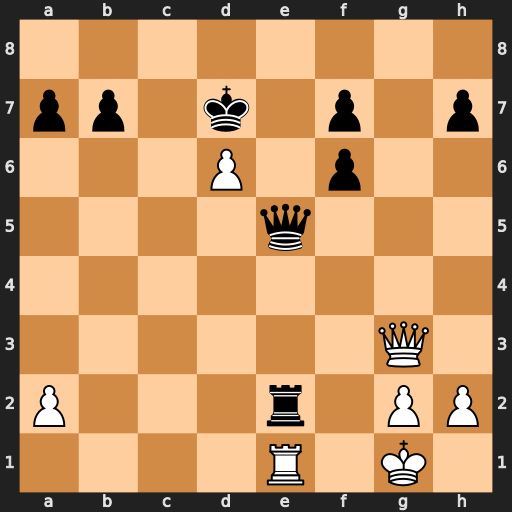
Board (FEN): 8/pp1k1p1p/3P1p2/4q3/8/6Q1/P3r1PP/4R1K1
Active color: w
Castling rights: -
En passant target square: -
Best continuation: Qg4+ f5 Qxe2 Qxe2 Rxe2